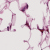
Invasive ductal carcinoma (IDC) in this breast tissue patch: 0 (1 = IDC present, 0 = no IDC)